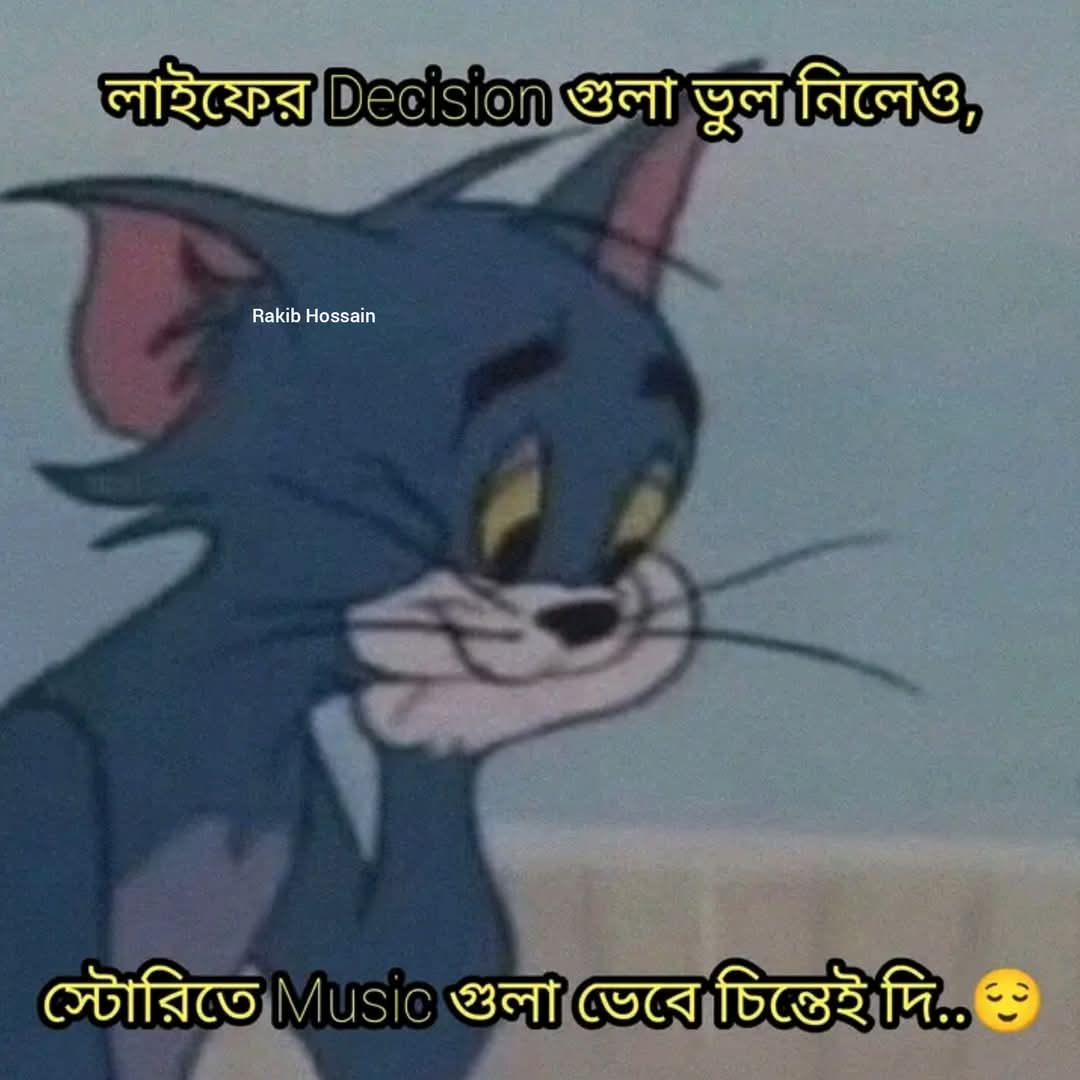
Text: লাইফের Decision গুলা ভুল নিলেও,
স্টোরিতে Music গুলা ভেবে চিন্তেই দি..
Label: Non Hate